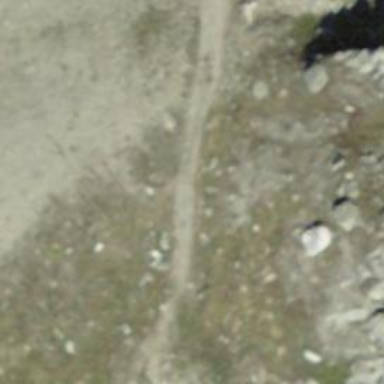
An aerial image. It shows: Path.